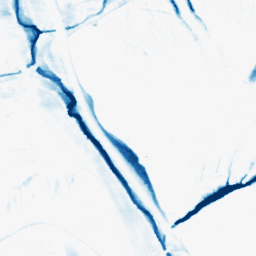
Category: morphological
Decomposition family: morphological_ellipse
Decomposition parameters: operation: closing
width: 10
height: 30
Upsampling method: bilinear
Upsampling parameters: scale: 4
Upsampling scale: 4